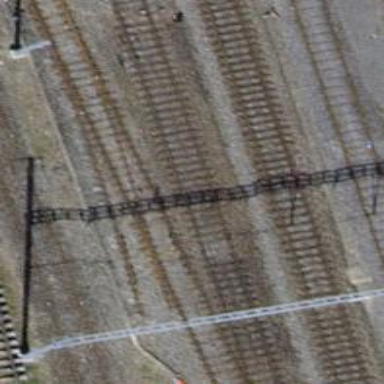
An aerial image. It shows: Disused railway yard with electrified contact lines.